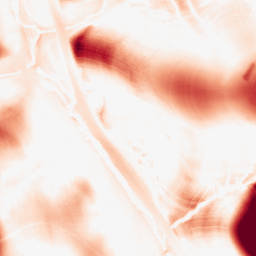
Category: morphological
Decomposition family: morphological
Decomposition parameters: operation: opening
size: 50
Upsampling method: cubic_catmull_rom
Upsampling parameters: scale: 4
Upsampling scale: 4